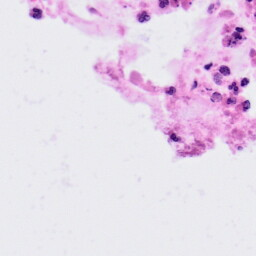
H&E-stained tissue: Colon